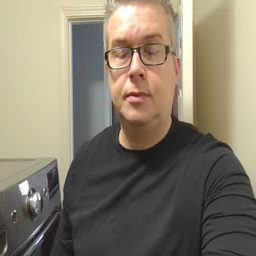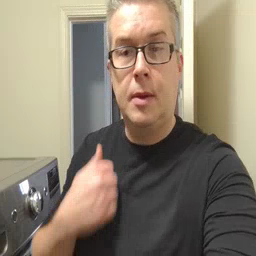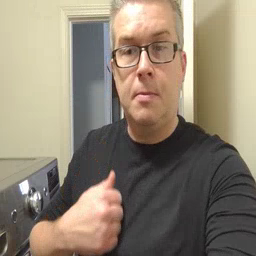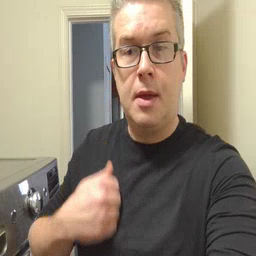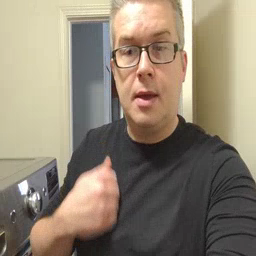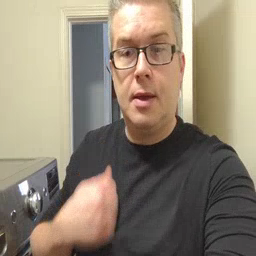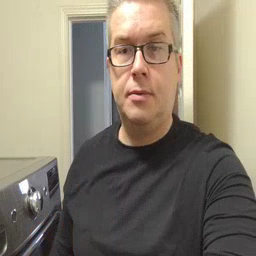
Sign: bath